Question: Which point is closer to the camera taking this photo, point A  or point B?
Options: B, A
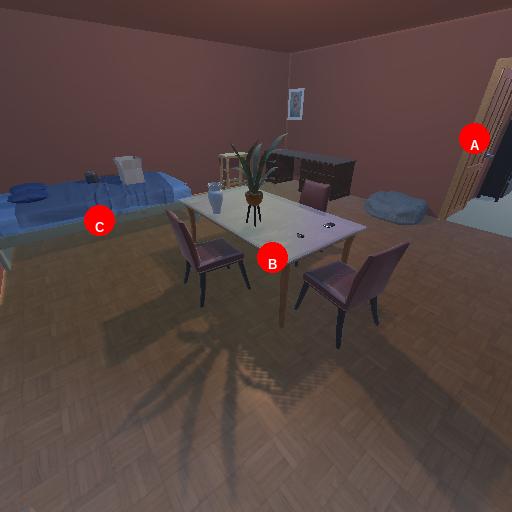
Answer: B